Field crop: maize
Growth stage: 2
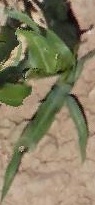
Species: maize